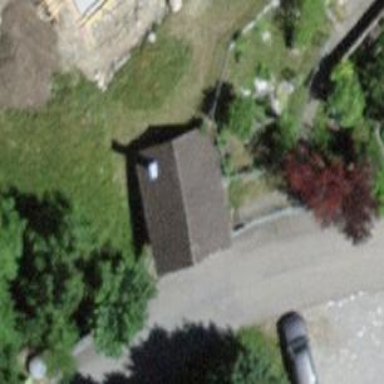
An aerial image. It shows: Garage.